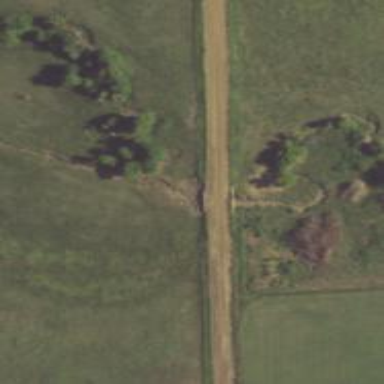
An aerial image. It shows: Unclassified road with bridge.